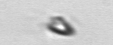
Label: Pyramimonas